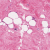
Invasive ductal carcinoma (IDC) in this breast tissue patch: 0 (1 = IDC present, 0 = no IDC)